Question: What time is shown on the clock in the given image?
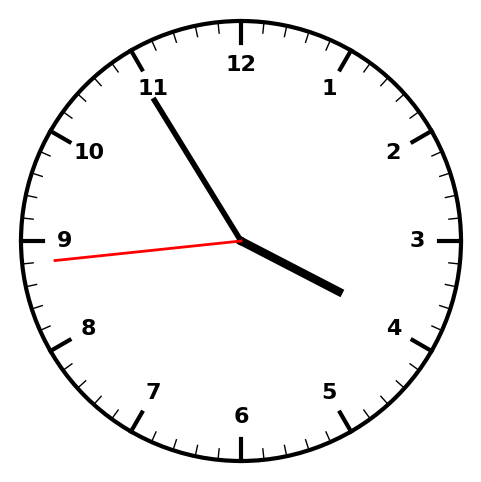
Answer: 03:54:44